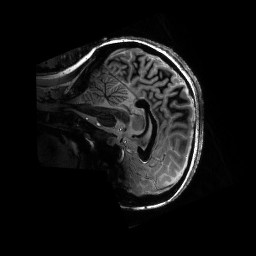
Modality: T1w
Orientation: sagittal
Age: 24
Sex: female
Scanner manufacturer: siemens
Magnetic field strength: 6.98 T
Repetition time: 4.5 s
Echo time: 0.00337 s